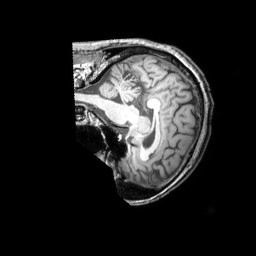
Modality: T1w
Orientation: sagittal
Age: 65
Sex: male
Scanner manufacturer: philips
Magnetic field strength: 3 T
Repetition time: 0.009898 s
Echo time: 0.004606 s